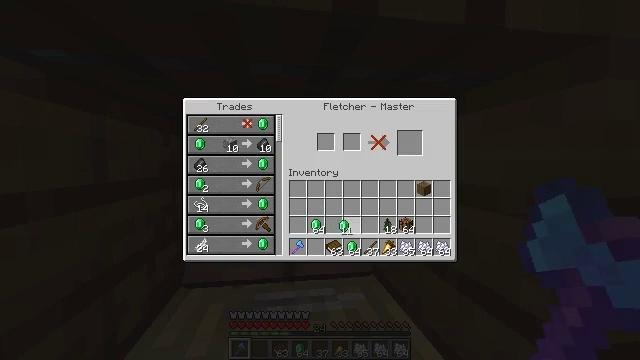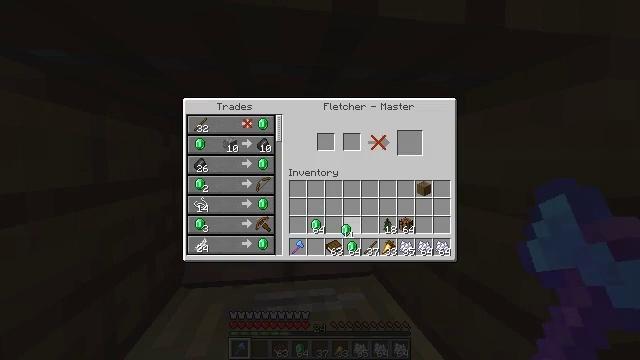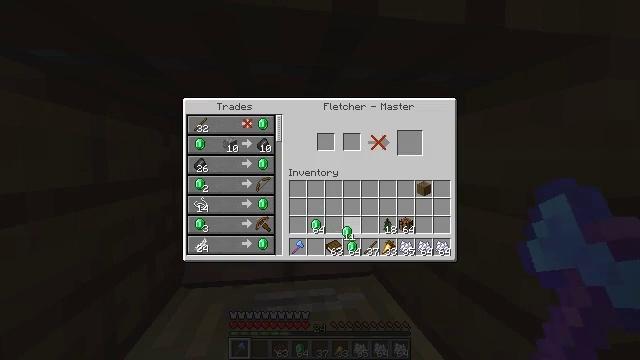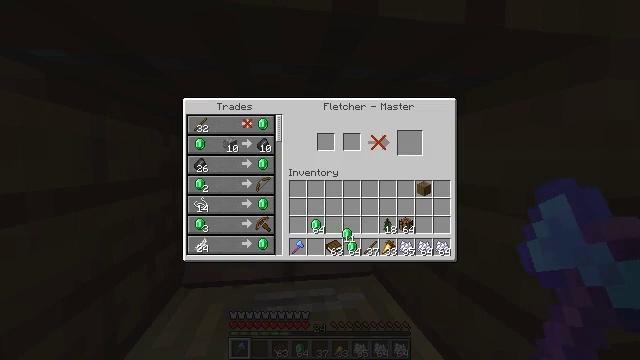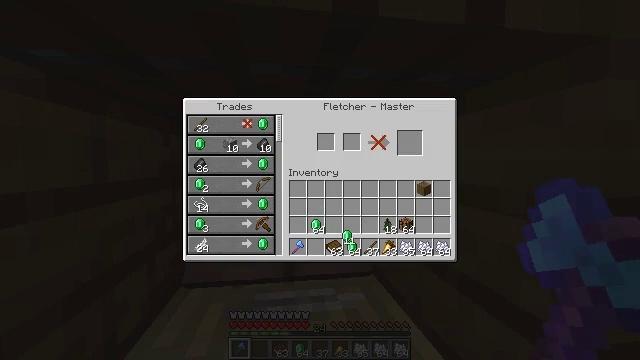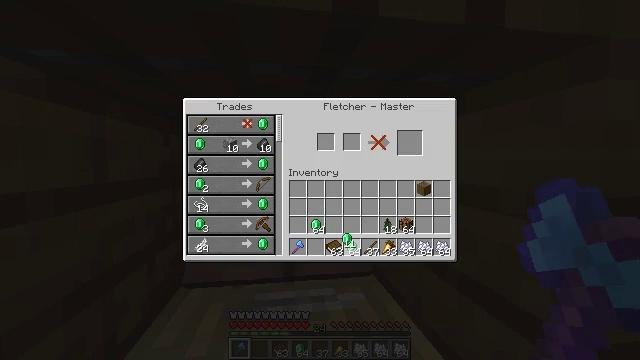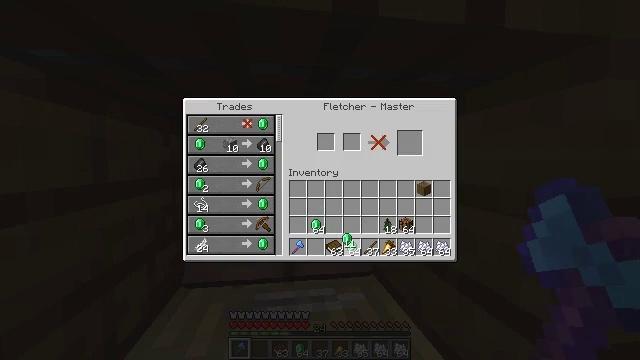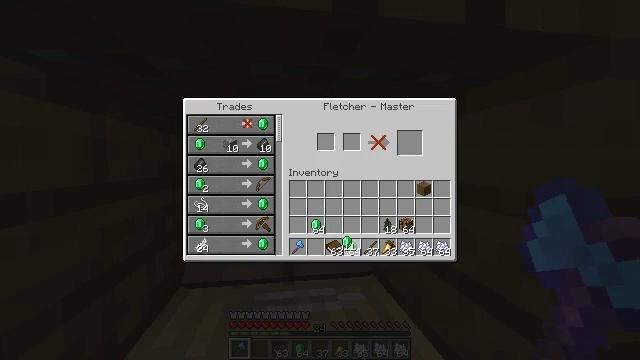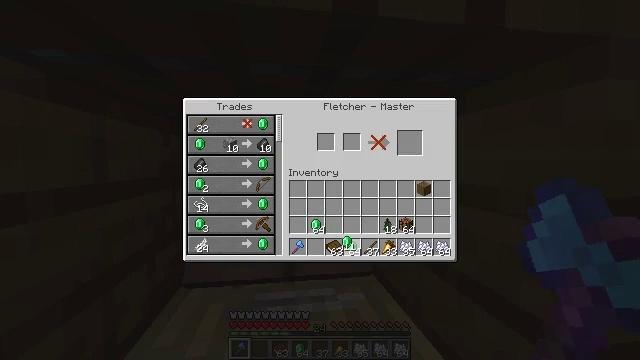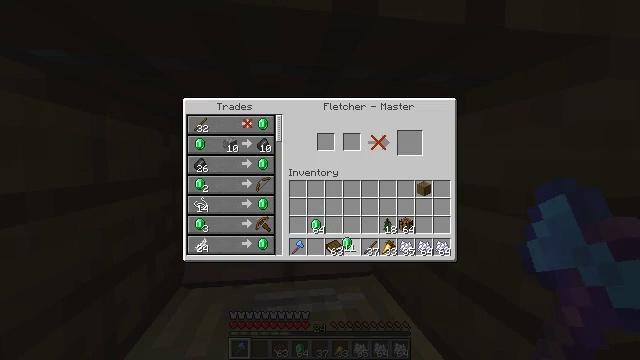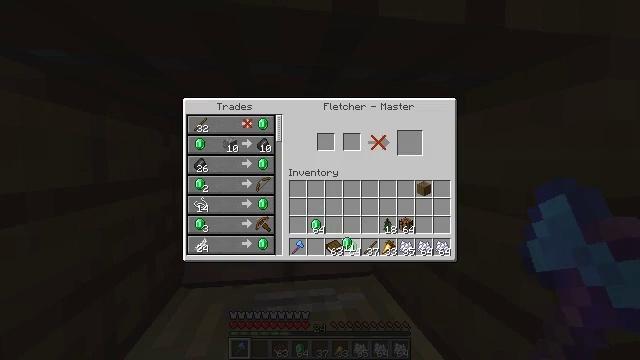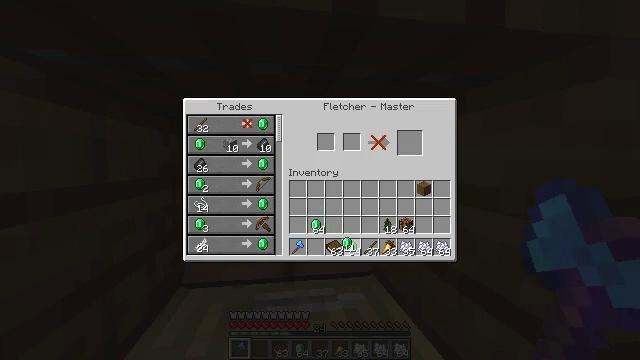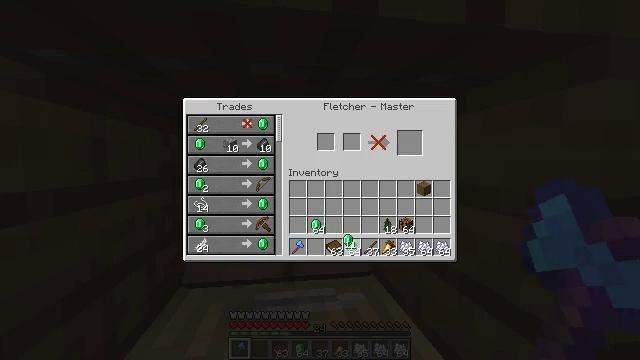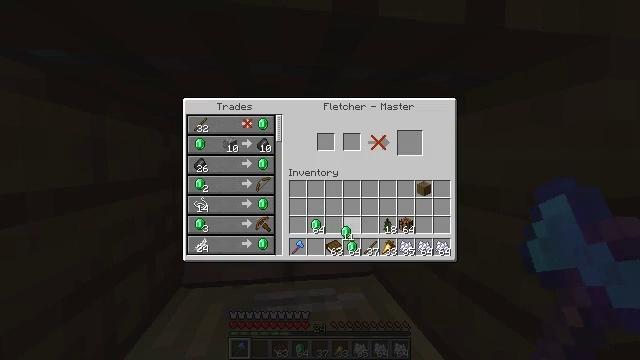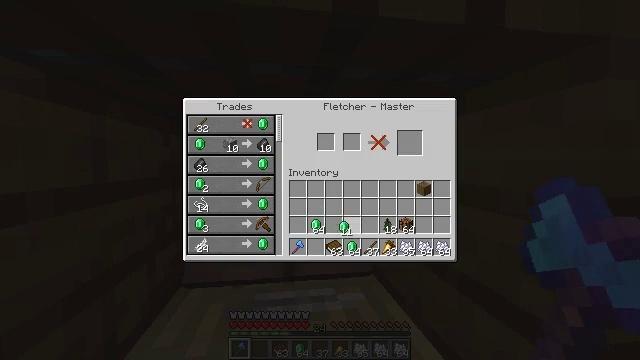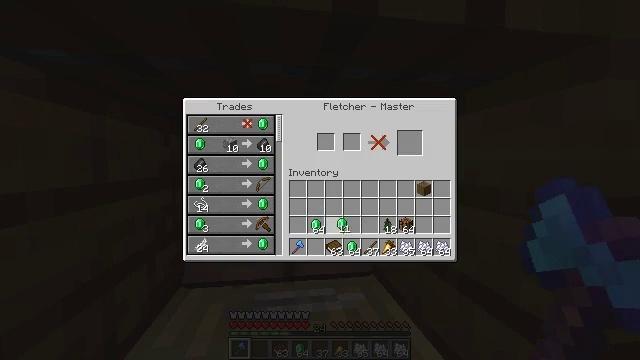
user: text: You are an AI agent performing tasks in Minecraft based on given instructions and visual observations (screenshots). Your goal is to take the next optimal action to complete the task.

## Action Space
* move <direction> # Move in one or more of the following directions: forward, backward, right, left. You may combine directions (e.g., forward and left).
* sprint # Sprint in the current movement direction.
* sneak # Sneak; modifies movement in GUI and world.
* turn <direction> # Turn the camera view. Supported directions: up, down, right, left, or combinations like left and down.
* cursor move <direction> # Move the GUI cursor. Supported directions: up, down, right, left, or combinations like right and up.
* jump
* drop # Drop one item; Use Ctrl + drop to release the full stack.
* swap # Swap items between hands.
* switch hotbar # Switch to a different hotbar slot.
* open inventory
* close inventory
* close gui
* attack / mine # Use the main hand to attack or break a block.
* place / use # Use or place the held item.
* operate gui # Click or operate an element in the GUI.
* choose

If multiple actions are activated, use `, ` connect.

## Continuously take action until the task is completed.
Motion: motion action
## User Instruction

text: Craft an enchanted book.
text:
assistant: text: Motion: no_op
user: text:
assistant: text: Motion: no_op
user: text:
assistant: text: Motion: no_op
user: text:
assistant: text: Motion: no_op
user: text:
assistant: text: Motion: no_op
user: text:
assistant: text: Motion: no_op
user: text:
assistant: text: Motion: no_op
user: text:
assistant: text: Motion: operate gui
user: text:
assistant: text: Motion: operate gui
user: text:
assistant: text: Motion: no_op
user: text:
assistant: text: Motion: no_op
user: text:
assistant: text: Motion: no_op
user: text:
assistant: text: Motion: cursor move up
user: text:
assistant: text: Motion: no_op
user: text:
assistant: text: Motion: no_op
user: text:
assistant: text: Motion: no_op
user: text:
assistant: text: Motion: no_op
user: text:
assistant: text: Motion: operate gui
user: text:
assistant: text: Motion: operate gui
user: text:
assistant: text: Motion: operate gui
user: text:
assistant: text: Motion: operate gui
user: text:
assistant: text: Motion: no_op
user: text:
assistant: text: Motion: cursor move down
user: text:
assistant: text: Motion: no_op
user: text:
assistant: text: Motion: no_op
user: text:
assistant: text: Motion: no_op
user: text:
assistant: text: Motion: no_op
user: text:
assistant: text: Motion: no_op
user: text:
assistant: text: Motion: operate gui
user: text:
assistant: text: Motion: operate gui